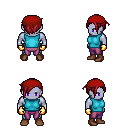
a pixel art fantasy rpg character, male body template, dark elf, purple skin, teal sleeveless shirt, magenta pants, brunette pixie cut hairstyle, red bandana, gold gloves, brown shoes, four views (front, back, left, right), 2x2 character sprite sheet, small pixel art, hard edges, no anti-aliasing